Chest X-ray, PA view. Patient: 40 years old, sex M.
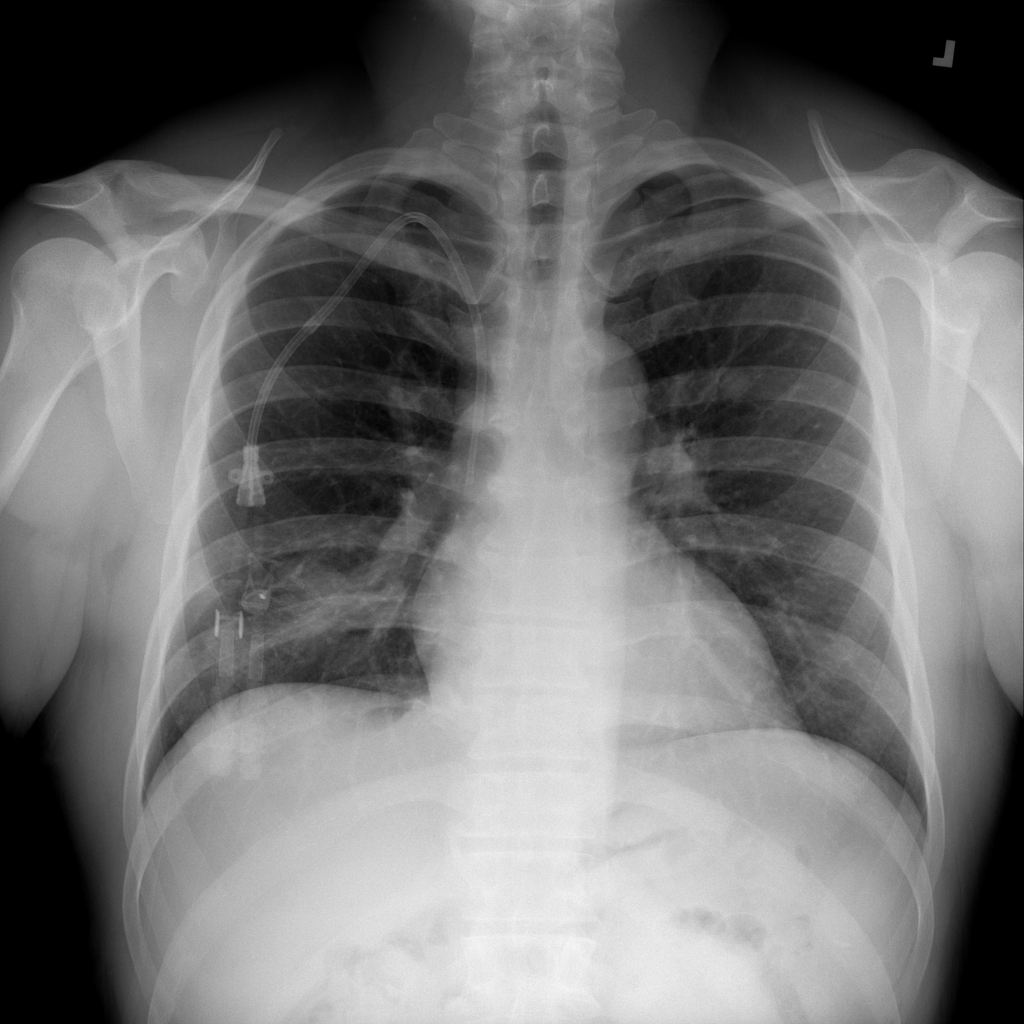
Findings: No Finding